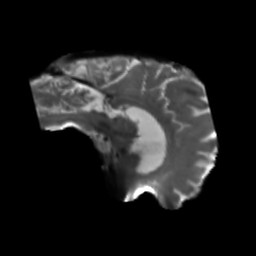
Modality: T2w
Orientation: sagittal
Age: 70
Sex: male
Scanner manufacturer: siemens
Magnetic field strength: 3 T
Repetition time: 5.25 s
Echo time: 0.08 s